Question: I'm trying to make an underlined multiline text that should like on the image below:

text-decoration doesn't work in the way I need - I need a line of 100% width and paddings on the left and right. I have tried to use inline text and bottom border but in that case I can't set the width and paddings. I have also tried to use a background image - but this does not look like a flexible solution - I have to make an image for each font-size to repeat it vertically.
Can anyone help me?
Thanks in advance!
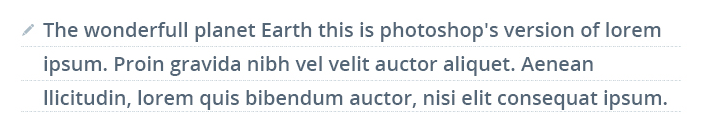
Answer: I know of only one way to do that and it's described in this article by Chris Coyier @ CSS-Tricks
<URL>
It depends on a known line-height and a repeating background gradient.
'''
$lh: 1em;
.wrapper {
width: 50%;
margin: 25px auto;
}
.wrapper {
line-height: $lh;
padding: $lh*2;
background-image: repeating-linear-gradient(
to bottom,
rgba(black, 0) 0,
rgba(black, 0) $lh/1em*16px-1,
rgba(black, 0.5) $lh/1em*16px-1,
rgba(black, 0.5) $lh/1em*16px
);
}
'''
This is the output CSS with a line-height of 1em.
'''
.wrapper {
width: 50%;
margin: 25px auto;
}
.wrapper {
line-height: 1em;
padding: 2em;
background-image: -webkit-repeating-linear-gradient(top, transparent 0, transparent 15px, rgba(0, 0, 0, 0.5) 15px, rgba(0, 0, 0, 0.5) 16px);
background-image: repeating-linear-gradient(to bottom, transparent 0, transparent 15px, rgba(0, 0, 0, 0.5) 15px, rgba(0, 0, 0, 0.5) 16px);
}
'''
'''
<div class="wrapper">
<p>Lorem ipsum dolor sit amet, consectetur adipisicing elit. Veritatis, magni, sint. Saepe sunt quia praesentium explicabo dolore consectetur impedit quidem! Repellat ut nihil neque cumque. Quasi neque consequatur dicta voluptatum vel, sint perspiciatis
tenetur. Sit harum, fugiat, nesciunt quos, sequi asperiores cum recusandae iste autem nobis illum, nihil perferendis earum!</p>
</div>
'''